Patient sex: M
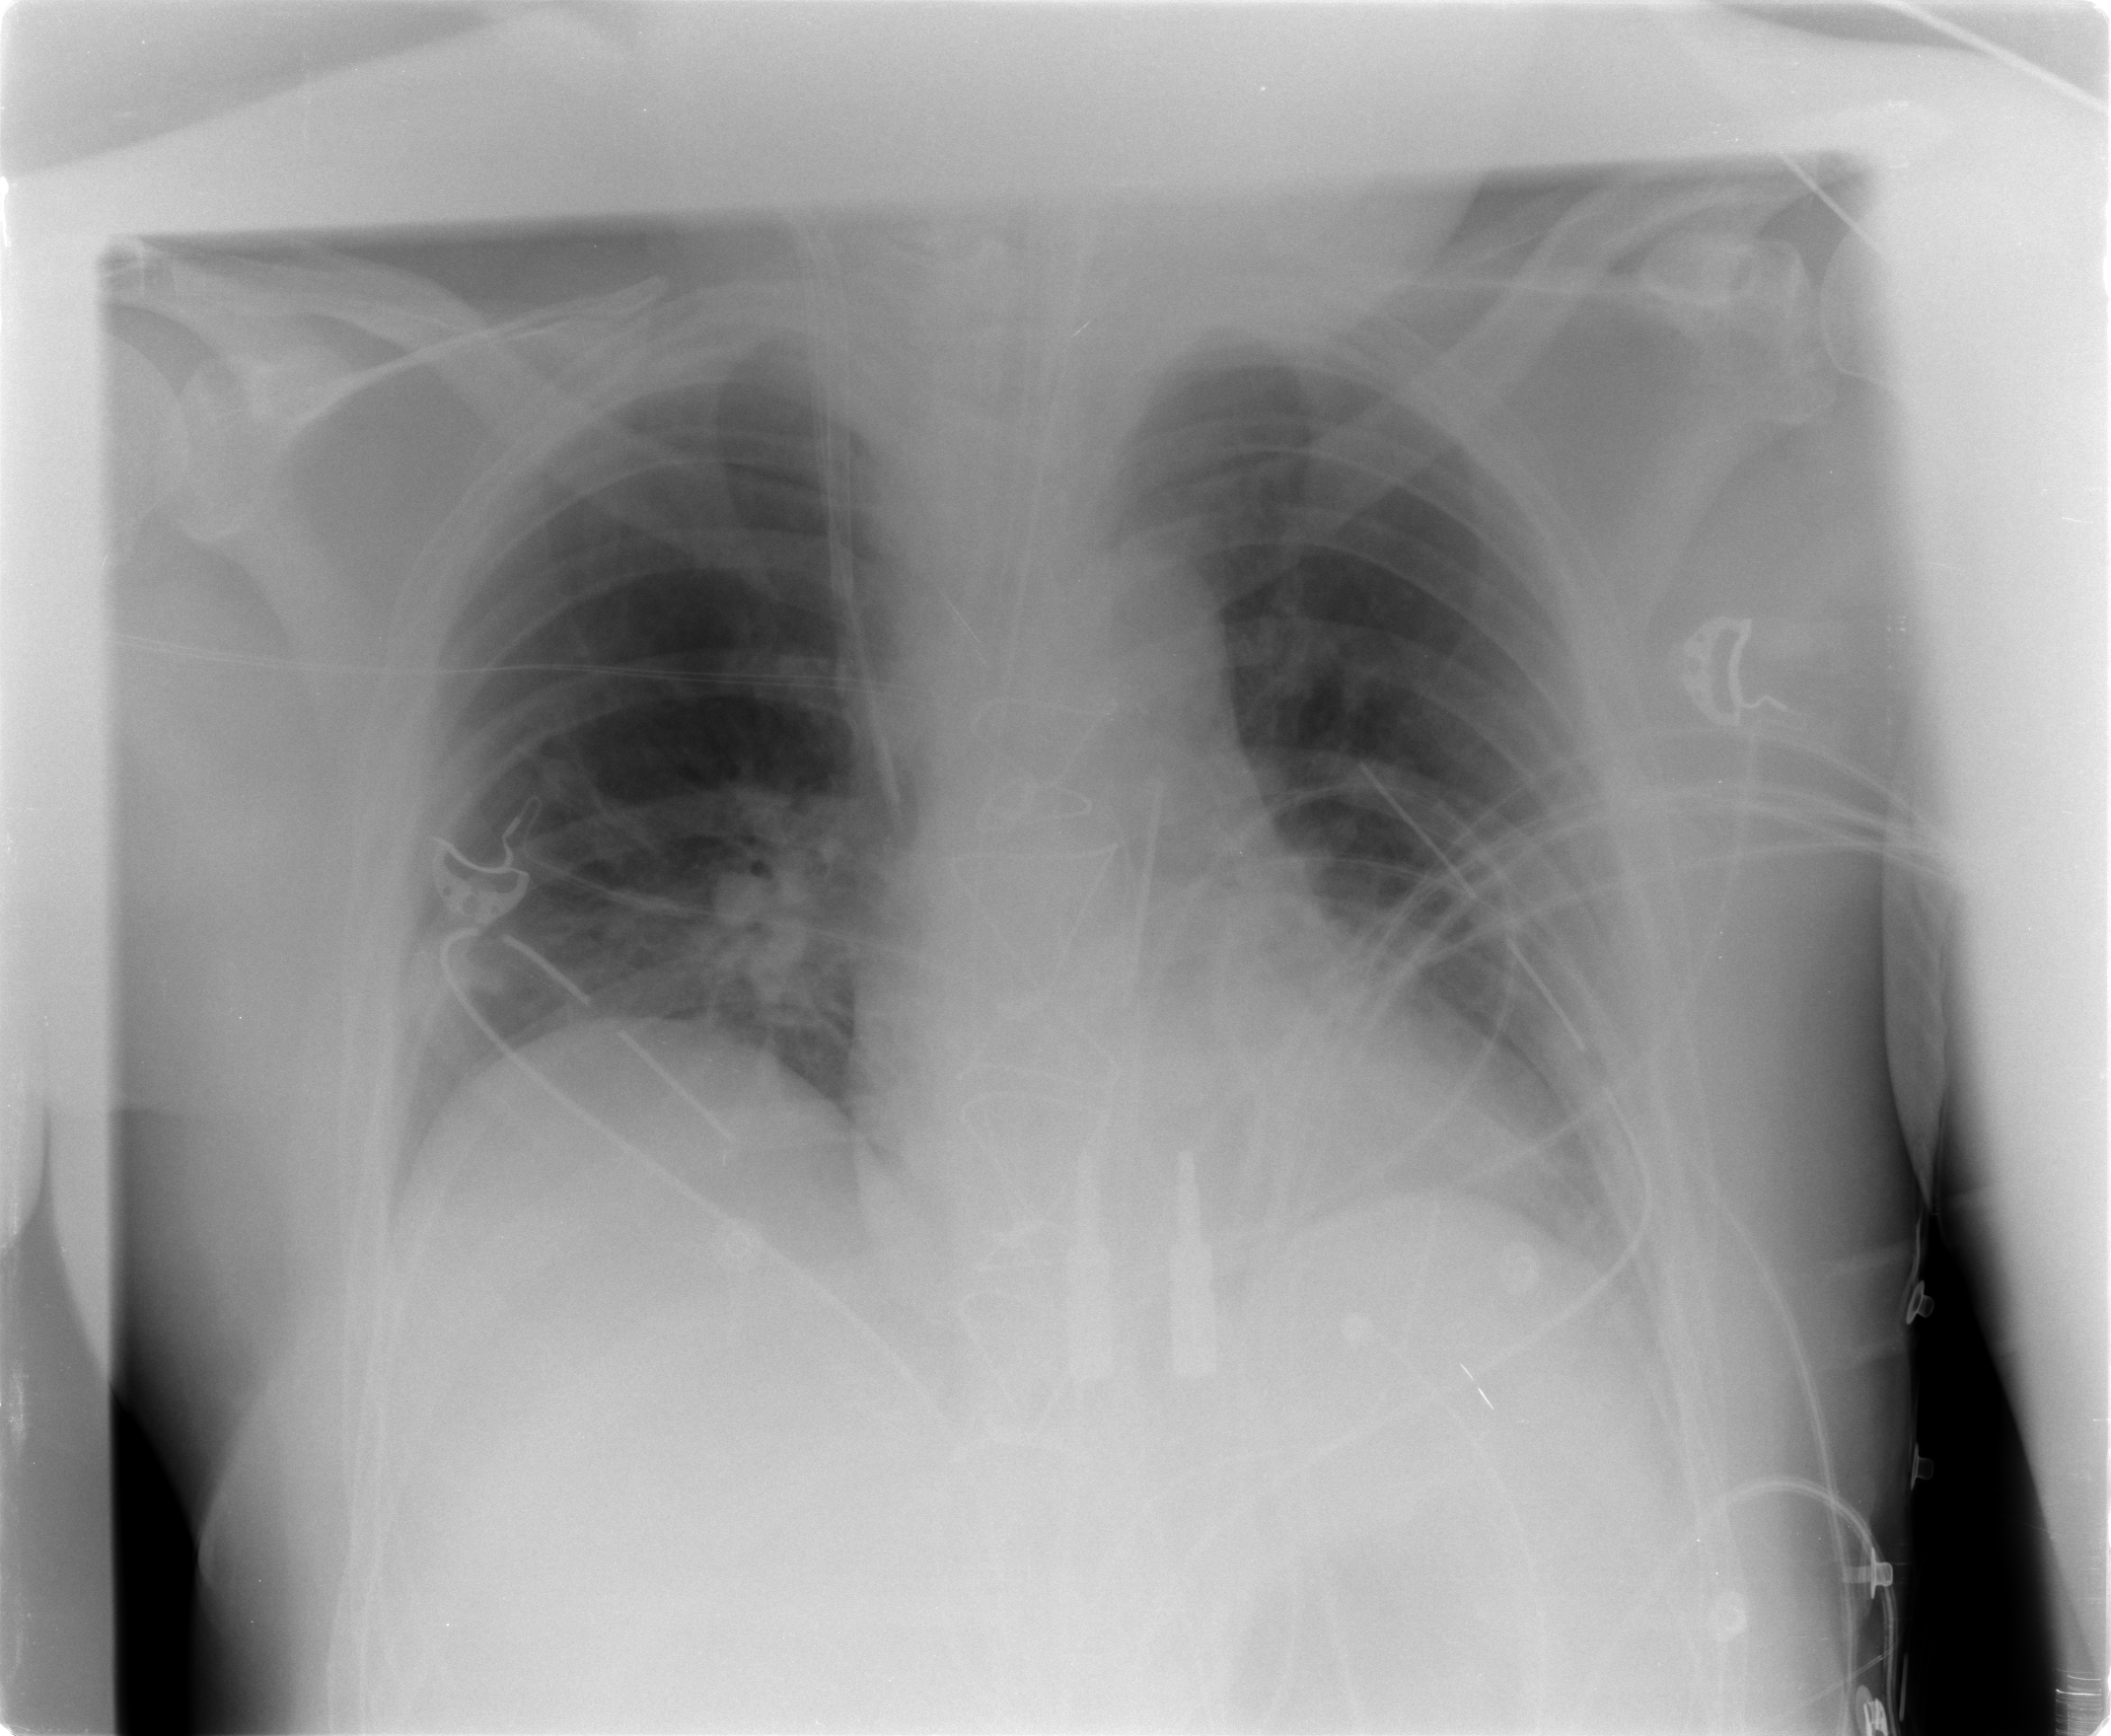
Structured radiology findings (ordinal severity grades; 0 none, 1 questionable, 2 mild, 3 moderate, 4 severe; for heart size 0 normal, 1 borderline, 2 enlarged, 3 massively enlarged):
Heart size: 0
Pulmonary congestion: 0
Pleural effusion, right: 0
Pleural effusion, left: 0
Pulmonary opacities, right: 0
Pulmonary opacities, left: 0
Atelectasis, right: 2
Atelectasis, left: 2